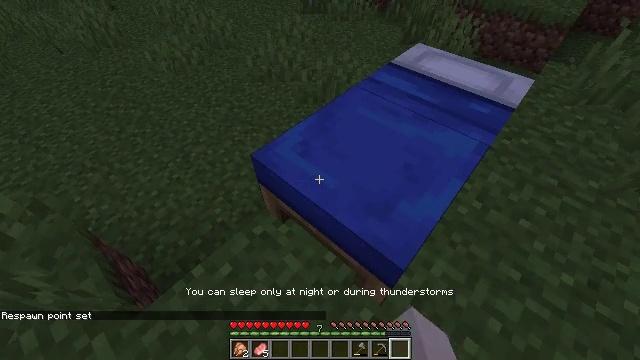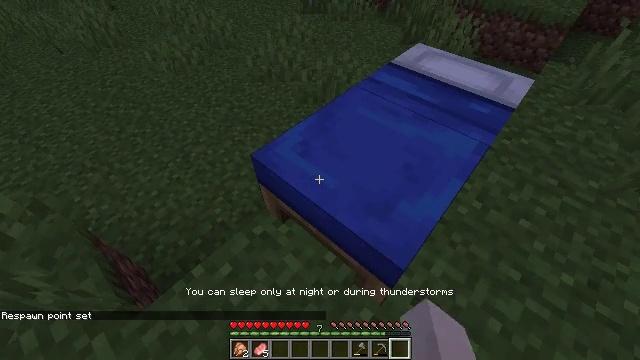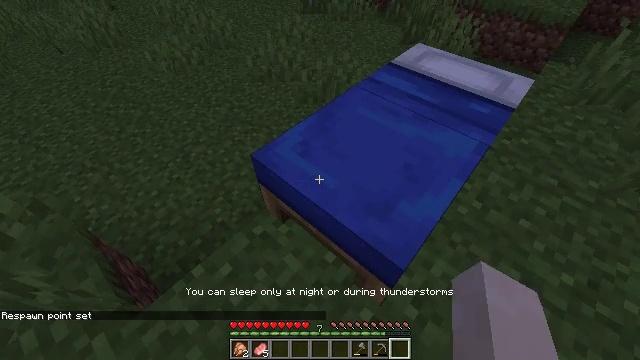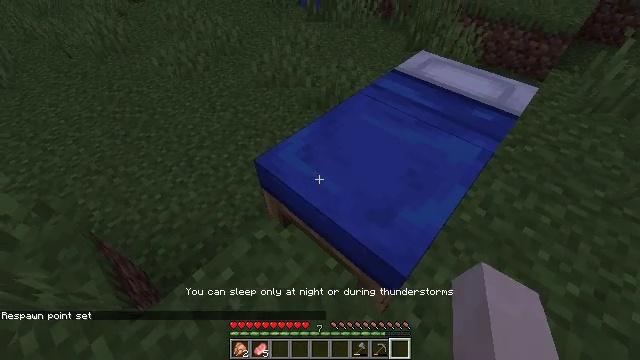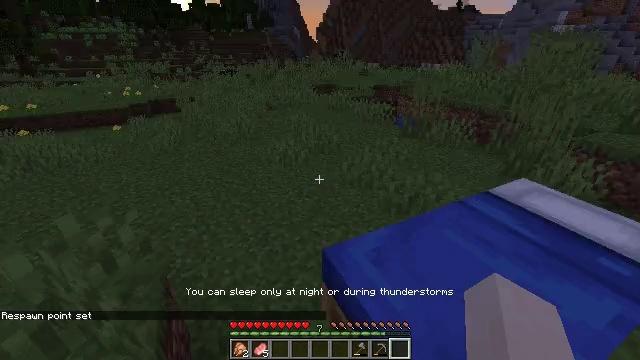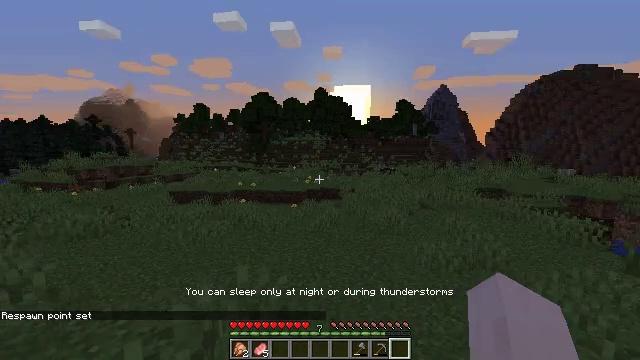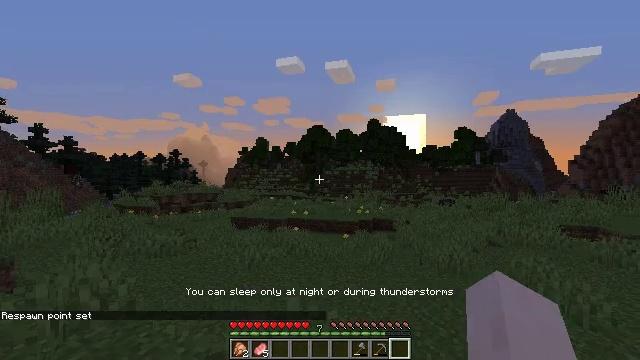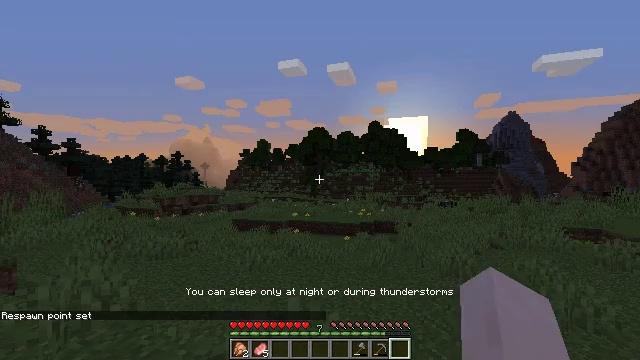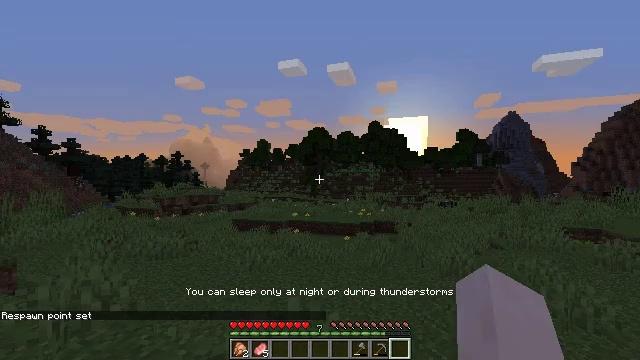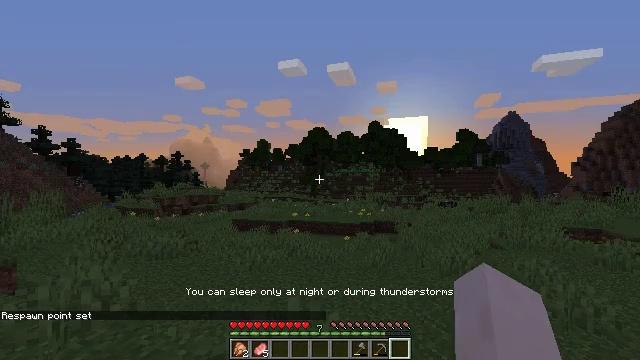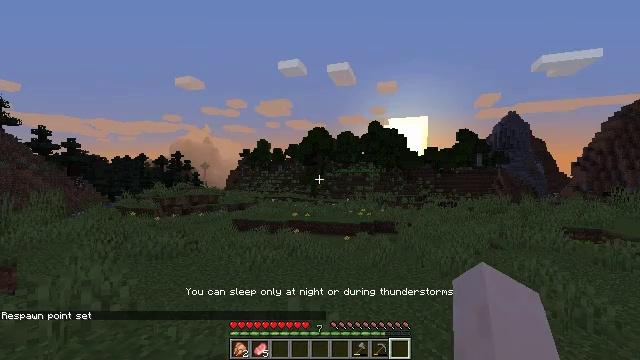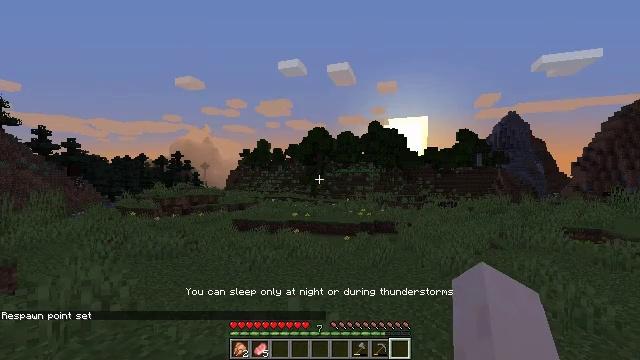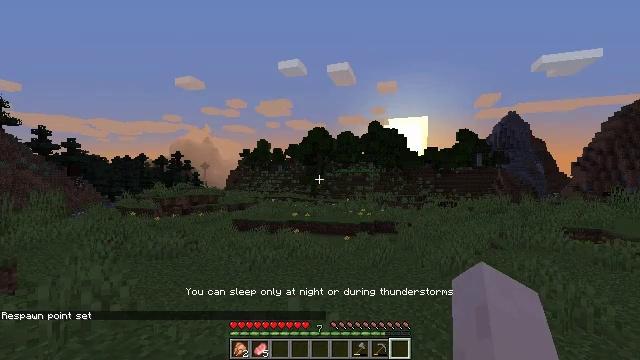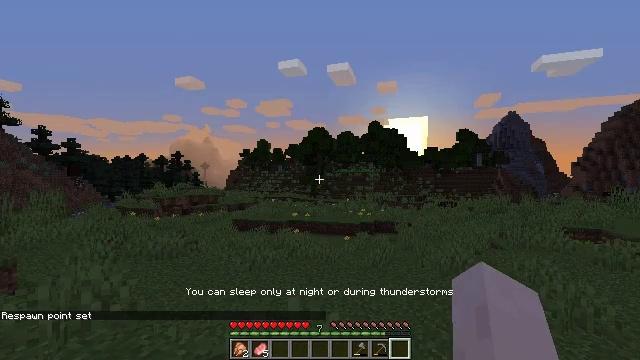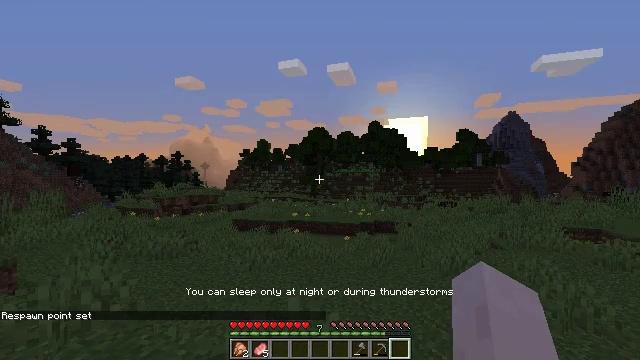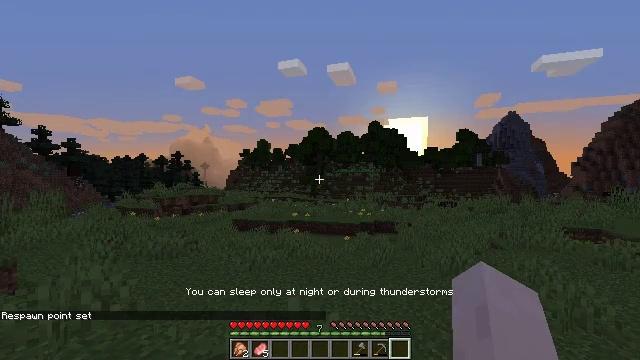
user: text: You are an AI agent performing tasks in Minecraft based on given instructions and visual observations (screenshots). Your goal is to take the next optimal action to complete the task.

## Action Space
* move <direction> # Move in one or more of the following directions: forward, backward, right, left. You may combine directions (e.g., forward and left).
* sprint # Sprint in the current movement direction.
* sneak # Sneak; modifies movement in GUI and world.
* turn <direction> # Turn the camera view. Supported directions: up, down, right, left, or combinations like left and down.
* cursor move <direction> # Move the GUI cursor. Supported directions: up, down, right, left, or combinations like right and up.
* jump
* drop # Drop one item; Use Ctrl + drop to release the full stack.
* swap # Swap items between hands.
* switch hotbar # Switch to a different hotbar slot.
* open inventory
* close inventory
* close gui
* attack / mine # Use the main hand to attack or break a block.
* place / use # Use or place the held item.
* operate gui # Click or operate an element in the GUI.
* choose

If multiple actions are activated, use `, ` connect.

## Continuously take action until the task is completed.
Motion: motion action
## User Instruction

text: Dismantle the blue bed.
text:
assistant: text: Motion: no_op
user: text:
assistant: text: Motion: no_op
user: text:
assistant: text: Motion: turn up
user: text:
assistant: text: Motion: turn left and up
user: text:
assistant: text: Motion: turn left and up
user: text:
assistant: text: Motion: turn left and up
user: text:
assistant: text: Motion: no_op
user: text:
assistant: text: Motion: no_op
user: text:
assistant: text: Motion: no_op
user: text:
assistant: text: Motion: no_op
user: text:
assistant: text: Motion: no_op
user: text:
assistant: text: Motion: no_op
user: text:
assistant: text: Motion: no_op
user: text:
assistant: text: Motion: no_op
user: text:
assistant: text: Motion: no_op
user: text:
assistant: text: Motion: no_op
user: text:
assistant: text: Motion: no_op
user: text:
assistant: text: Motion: no_op
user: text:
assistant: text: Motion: no_op
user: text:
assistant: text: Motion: turn down
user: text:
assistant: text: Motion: turn left and down
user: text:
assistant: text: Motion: no_op
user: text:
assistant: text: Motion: no_op
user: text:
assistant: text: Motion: no_op
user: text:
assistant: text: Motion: no_op
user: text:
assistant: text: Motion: turn left and down
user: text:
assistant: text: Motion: no_op
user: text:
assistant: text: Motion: no_op
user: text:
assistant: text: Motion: no_op
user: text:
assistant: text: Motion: no_op